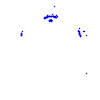
Particle: kaon